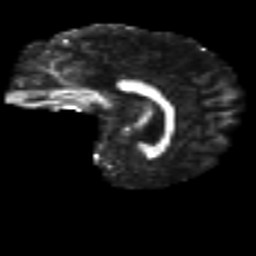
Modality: FA
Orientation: sagittal
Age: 47
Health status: ill
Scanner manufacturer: philips
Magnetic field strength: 3 T
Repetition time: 9 s
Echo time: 0.127 s